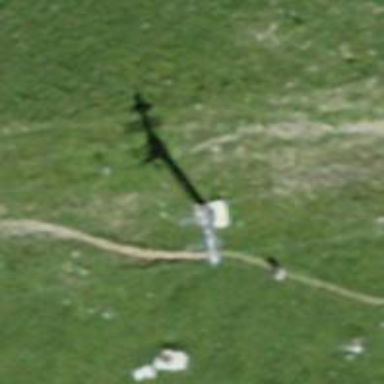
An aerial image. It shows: Pylon for aerialway.